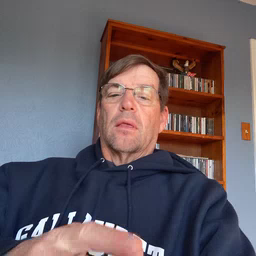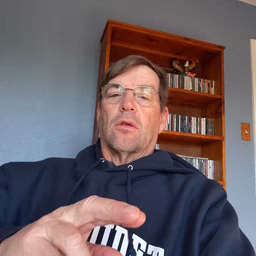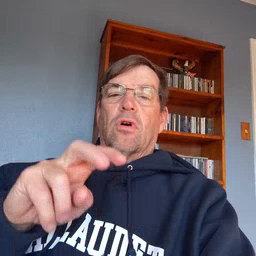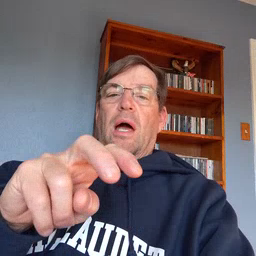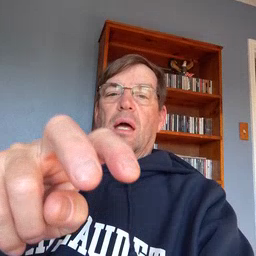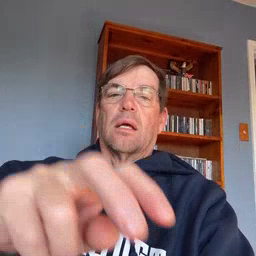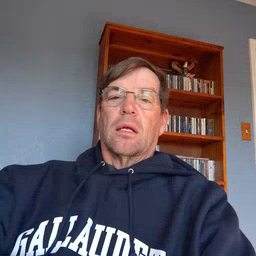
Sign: ride